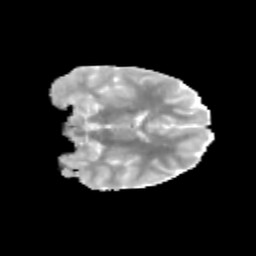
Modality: MD
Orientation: coronal
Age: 13
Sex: female
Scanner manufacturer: siemens
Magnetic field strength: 3 T
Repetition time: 3.8 s
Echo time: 0.07 s